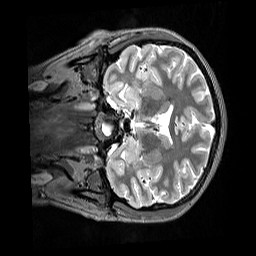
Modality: T2w
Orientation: coronal
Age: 24
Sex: female
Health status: healthy
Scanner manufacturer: siemens
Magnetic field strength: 3 T
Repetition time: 3.2 s
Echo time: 0.568 s